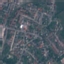
Land use / land cover class: Residential